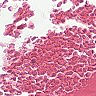
Metastatic tissue present: no